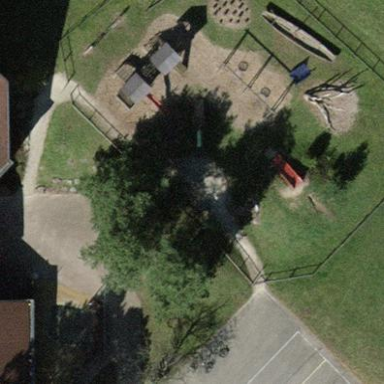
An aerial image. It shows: Playground area for leisure activities on the land.